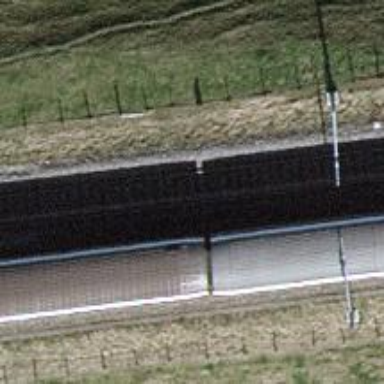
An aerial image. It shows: Single railway track with electrified contact line.